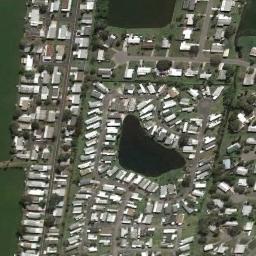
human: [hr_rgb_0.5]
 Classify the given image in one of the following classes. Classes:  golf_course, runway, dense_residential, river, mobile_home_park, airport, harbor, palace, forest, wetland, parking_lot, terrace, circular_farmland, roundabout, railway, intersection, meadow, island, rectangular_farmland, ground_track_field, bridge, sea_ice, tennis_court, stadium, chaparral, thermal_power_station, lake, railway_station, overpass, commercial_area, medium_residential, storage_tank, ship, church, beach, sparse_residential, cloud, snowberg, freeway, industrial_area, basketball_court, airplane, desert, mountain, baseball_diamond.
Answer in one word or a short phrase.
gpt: mobile_home_park